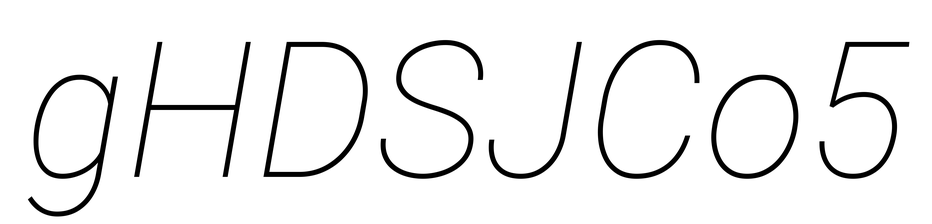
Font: Roboto-Italic_Thin_Italic